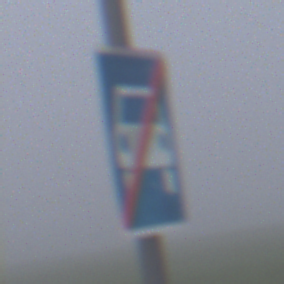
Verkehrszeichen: EndeKraftfahrstrasse
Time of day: MorningAfternoon
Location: Outdoor (RoadRail)
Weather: Overcast
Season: NotSpecified
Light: Natural